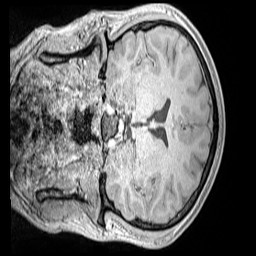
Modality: MP2RAGE
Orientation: coronal
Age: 12
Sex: male
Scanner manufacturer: siemens
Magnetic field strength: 3 T
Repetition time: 4 s
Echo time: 0.00299 s